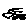
Label: car